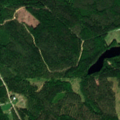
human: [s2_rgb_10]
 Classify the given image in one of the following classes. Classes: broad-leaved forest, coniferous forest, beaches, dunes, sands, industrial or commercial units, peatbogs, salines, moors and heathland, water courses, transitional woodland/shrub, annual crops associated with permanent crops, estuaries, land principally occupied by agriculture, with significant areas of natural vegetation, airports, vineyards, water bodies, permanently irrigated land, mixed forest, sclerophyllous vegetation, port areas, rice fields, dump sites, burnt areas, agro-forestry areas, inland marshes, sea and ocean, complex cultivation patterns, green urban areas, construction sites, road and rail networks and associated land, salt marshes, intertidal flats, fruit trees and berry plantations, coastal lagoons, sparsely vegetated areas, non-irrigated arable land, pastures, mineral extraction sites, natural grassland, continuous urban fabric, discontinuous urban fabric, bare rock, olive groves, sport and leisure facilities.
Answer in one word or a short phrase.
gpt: airports, coniferous forest, mixed forest